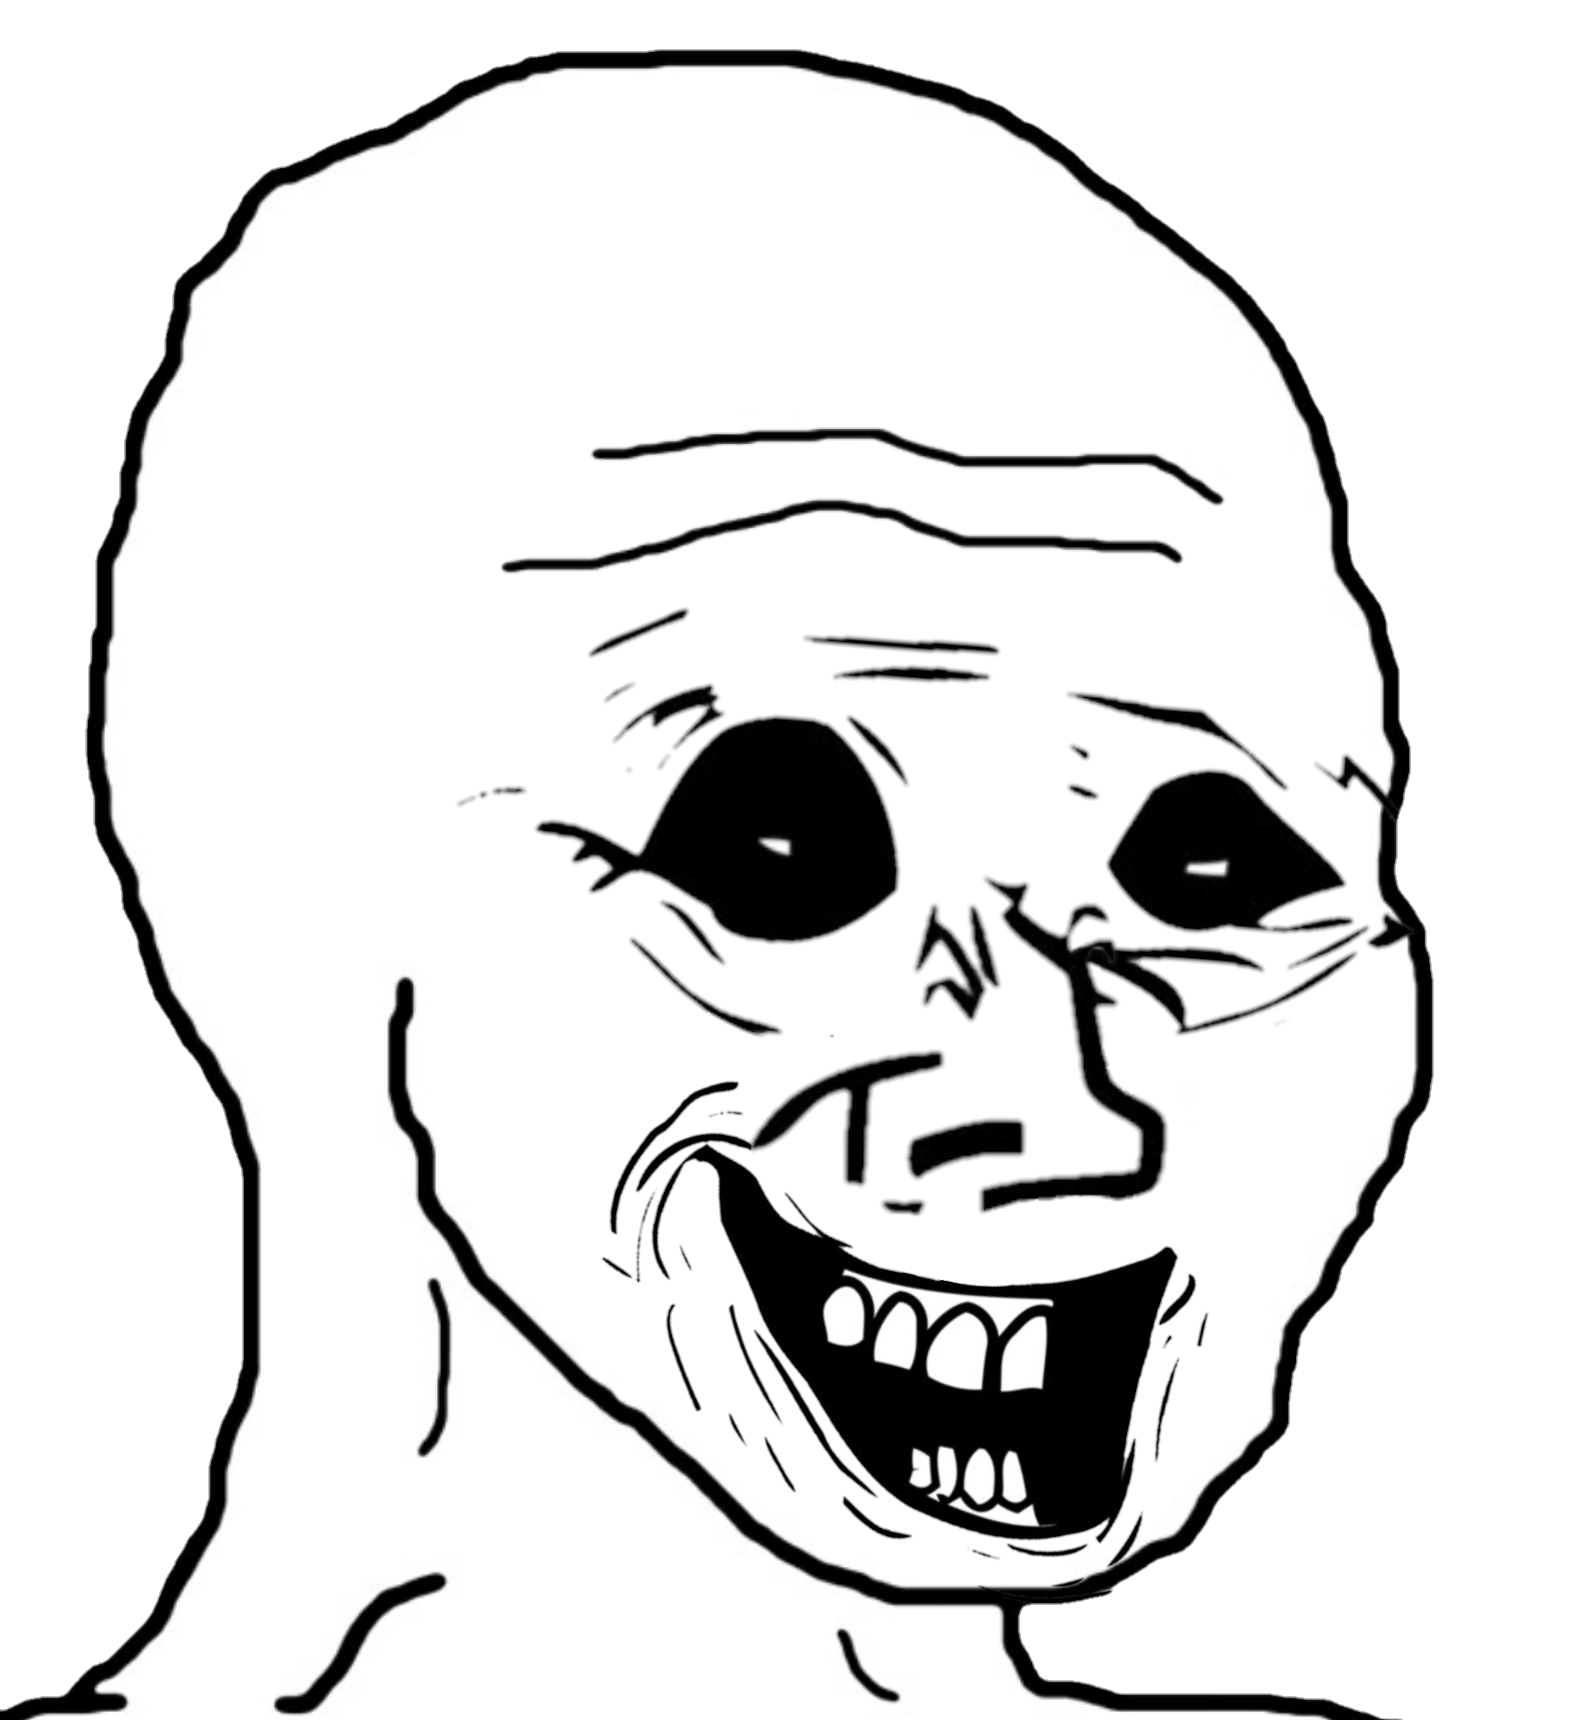
Label: 5_Bloomer